Current action and preconditions to check: path_clear

Your task: For each precondition in the list above, predict whether it will hold at this action.

Consider the current scene as observed from the mobile robot's camera, and analyze the predicted future states of all dynamic agents (e.g., people, animals, vehicles, or any moving entities) within the NEXT SECOND.

IMPORTANT: Only answer "very likely" if you are absolutely certain—based on strong, clear evidence—that a dynamic agent will violate the precondition in the predicted future state. Do NOT answer "very likely" for unlikely, ambiguous, or low-probability risks.

Ask yourself for each precondition: Is there a high probability, with clear and convincing evidence, that the predicted future states of any dynamic agent will interfere with the predicted future state of the currently executing action within the NEXT SECOND, causing that precondition to fail?

Assess the risk level based on these predictions. Use "likely" or "very likely" if motions create a clear risk of interference.

Use "neutral" or "improbable" if agents are nearby but their predicted paths are clearly diverging or non-conflicting.

Failure Risk Categories: "very improbable", "improbable", "neutral", "likely", "very likely"

Answer Format: Output ONLY the probability_of_failure value from these categories: "very improbable", "improbable", "neutral", "likely", "very likely"

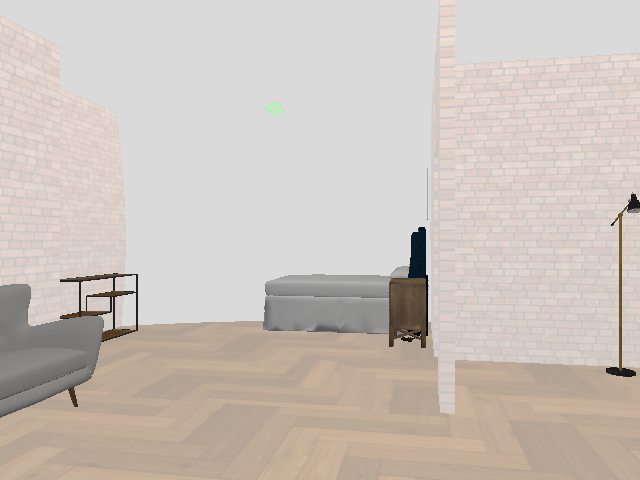

Answer: very improbable